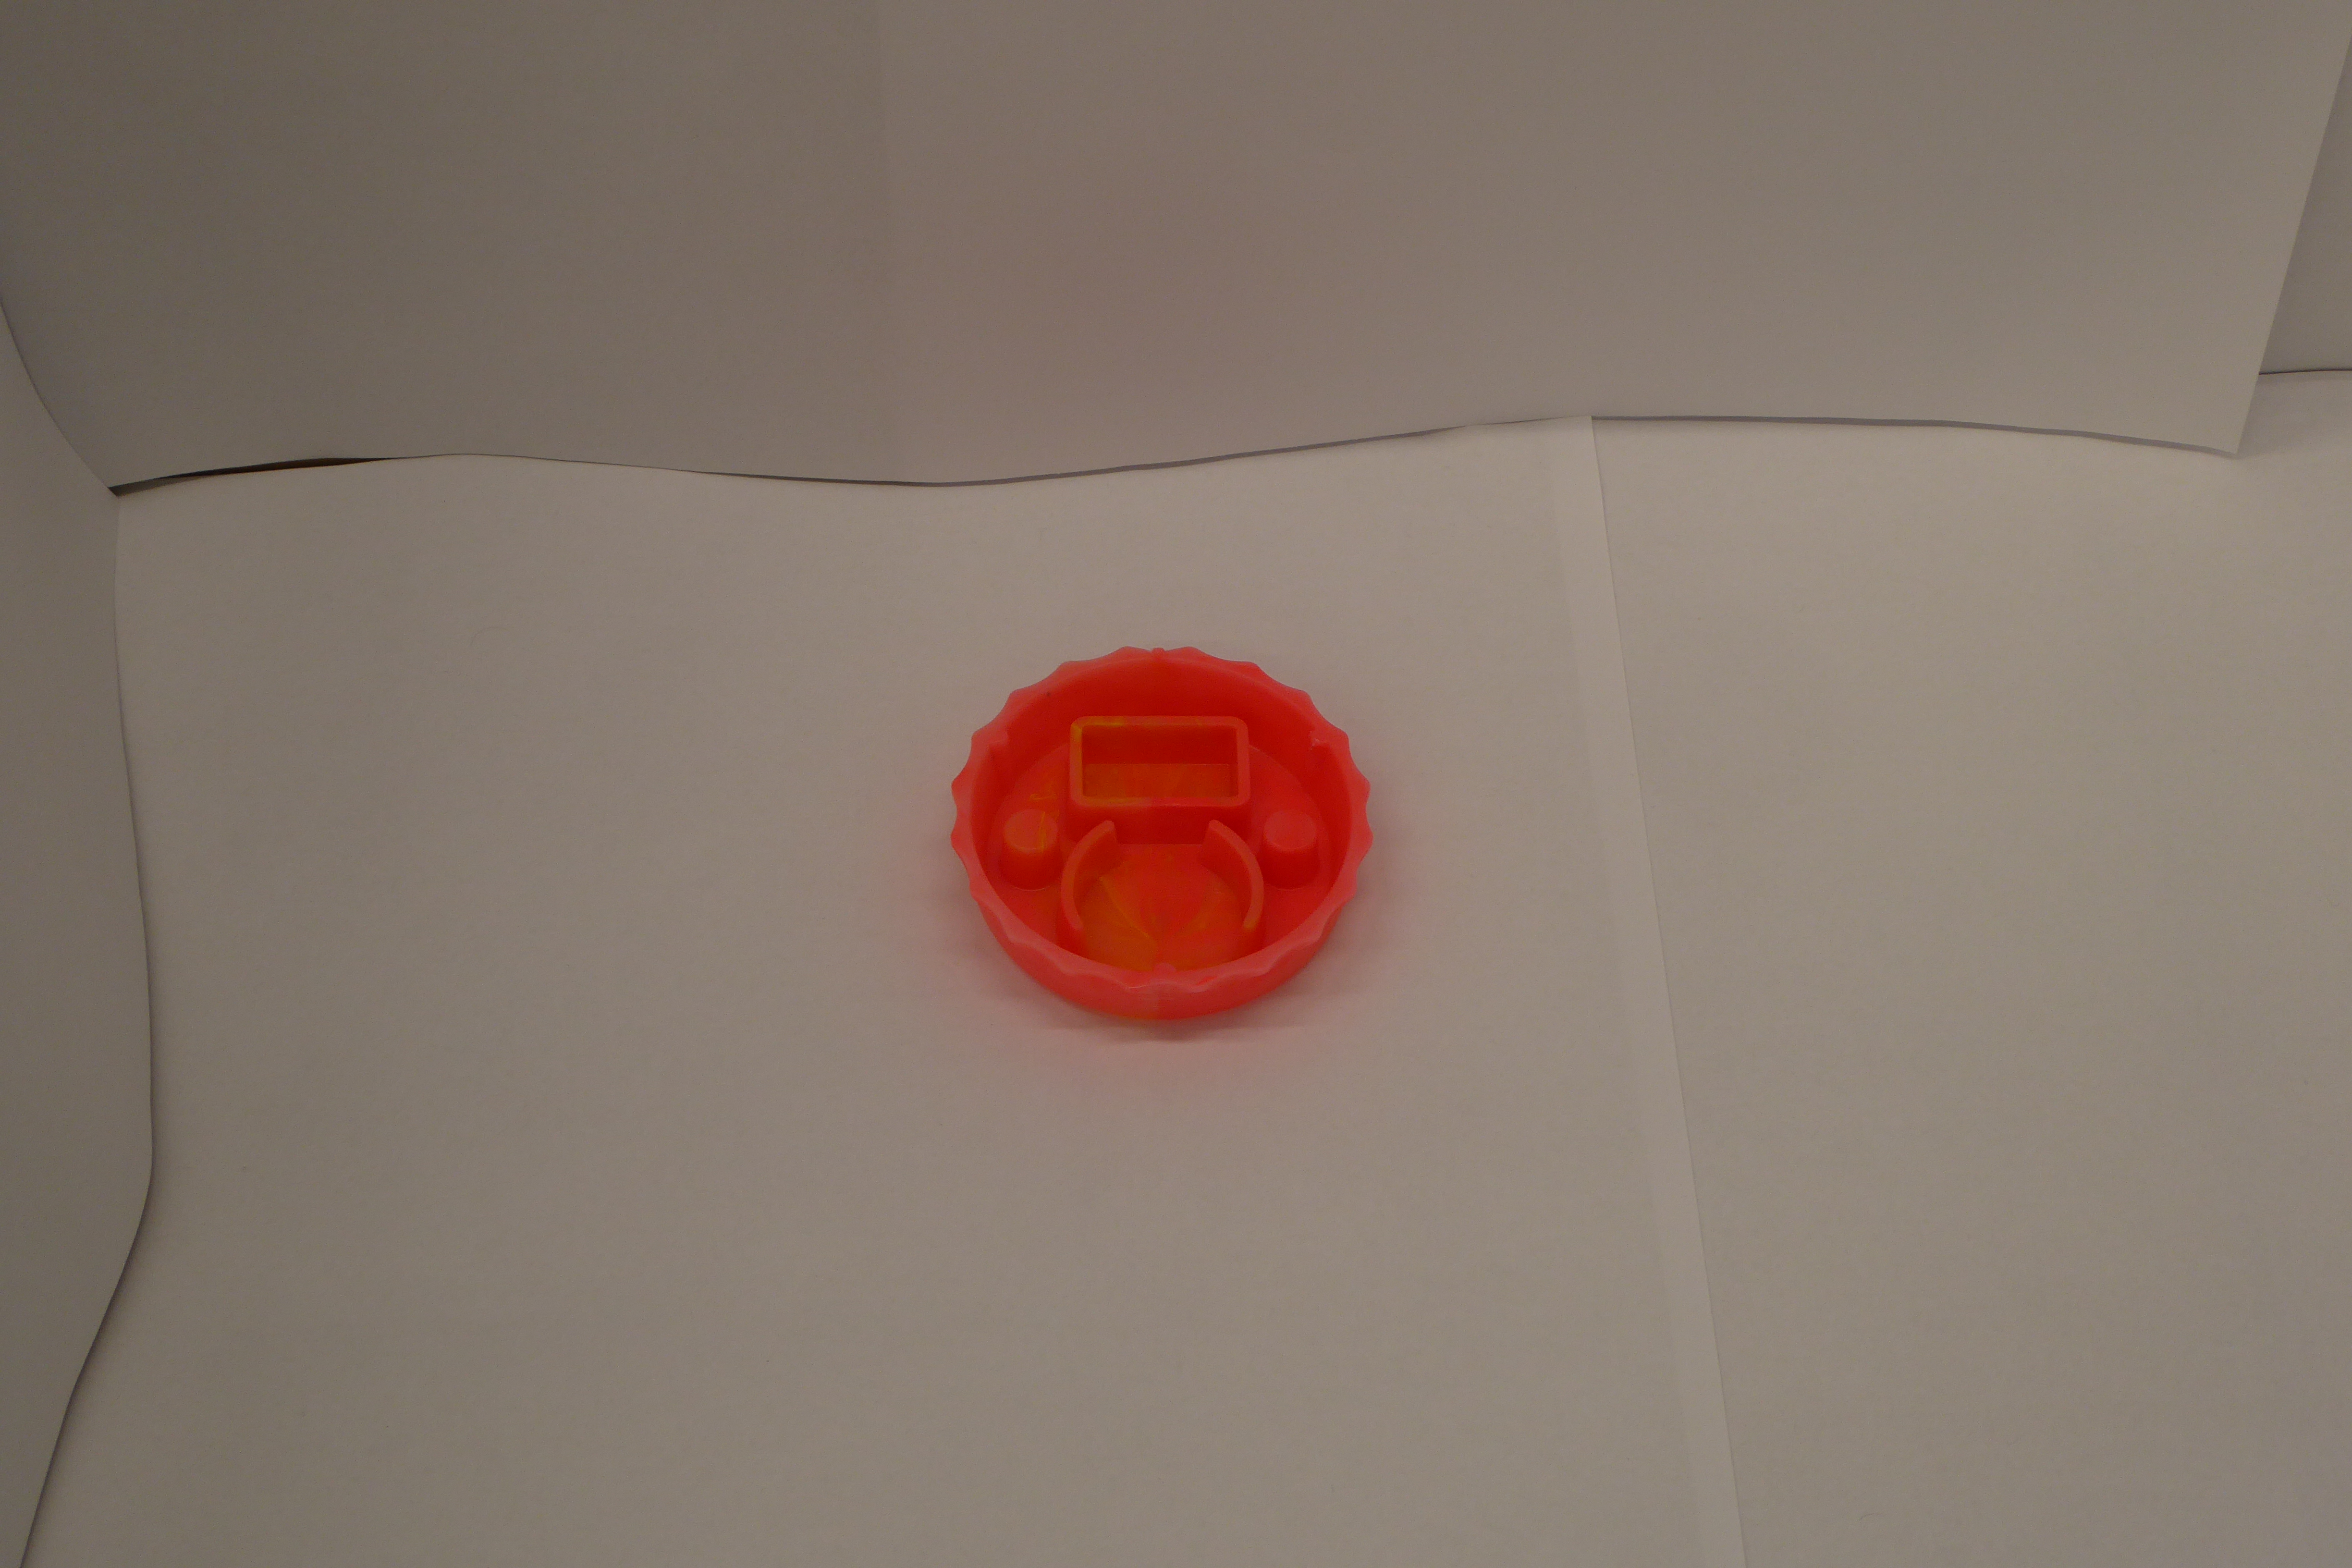
Label: Bottle Opener - Cover